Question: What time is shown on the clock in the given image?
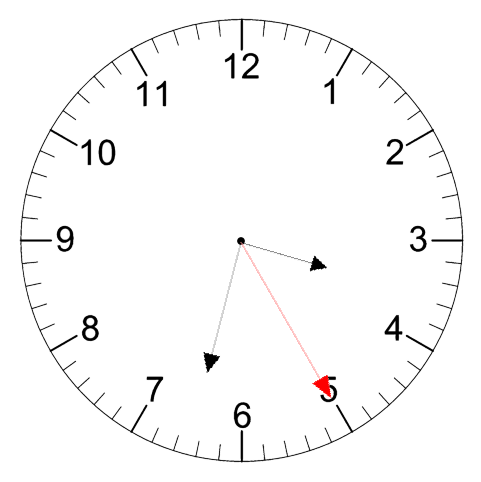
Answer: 03:32:25